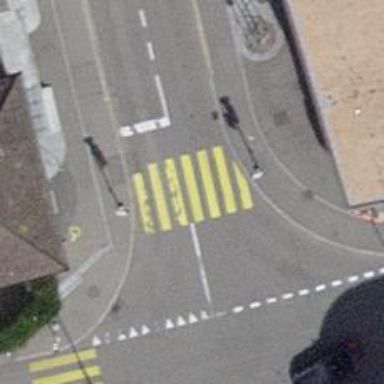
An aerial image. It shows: Marked crossing on footway.